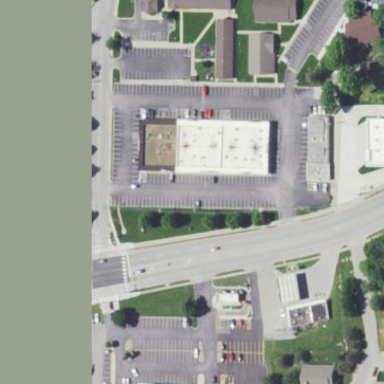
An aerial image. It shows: Parking area.